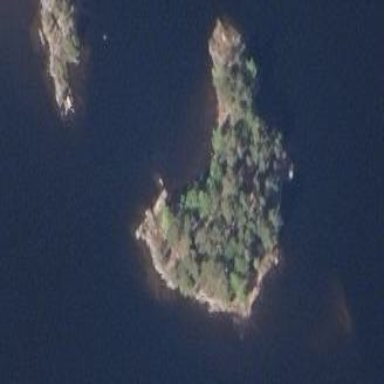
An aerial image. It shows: Islet covered with woodland.